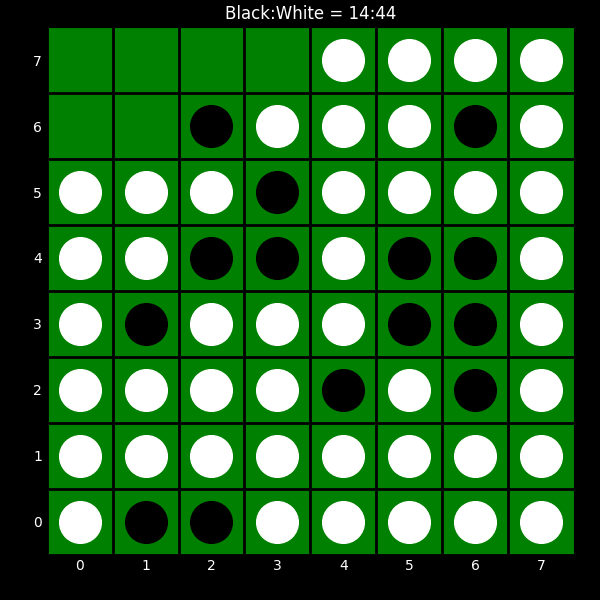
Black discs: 14
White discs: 44